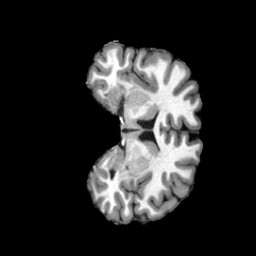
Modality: T1w
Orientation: coronal
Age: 18
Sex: male
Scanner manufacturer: siemens
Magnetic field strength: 3 T
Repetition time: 2.5 s
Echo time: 0.00222 s